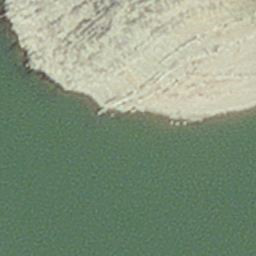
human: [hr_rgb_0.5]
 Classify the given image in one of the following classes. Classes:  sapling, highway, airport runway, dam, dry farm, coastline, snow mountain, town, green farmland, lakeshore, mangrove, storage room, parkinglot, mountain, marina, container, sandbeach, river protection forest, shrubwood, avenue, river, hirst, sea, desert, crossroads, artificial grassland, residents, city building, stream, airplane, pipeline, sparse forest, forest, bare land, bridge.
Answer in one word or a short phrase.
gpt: hirst